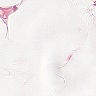
Metastatic tissue present: no